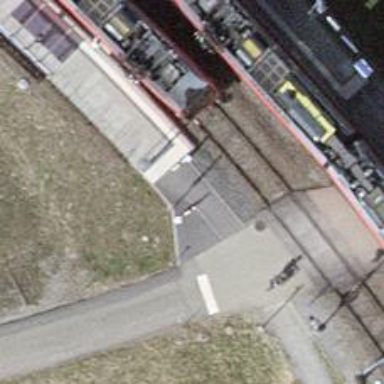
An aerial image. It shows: Double openable cycle barrier.